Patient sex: F
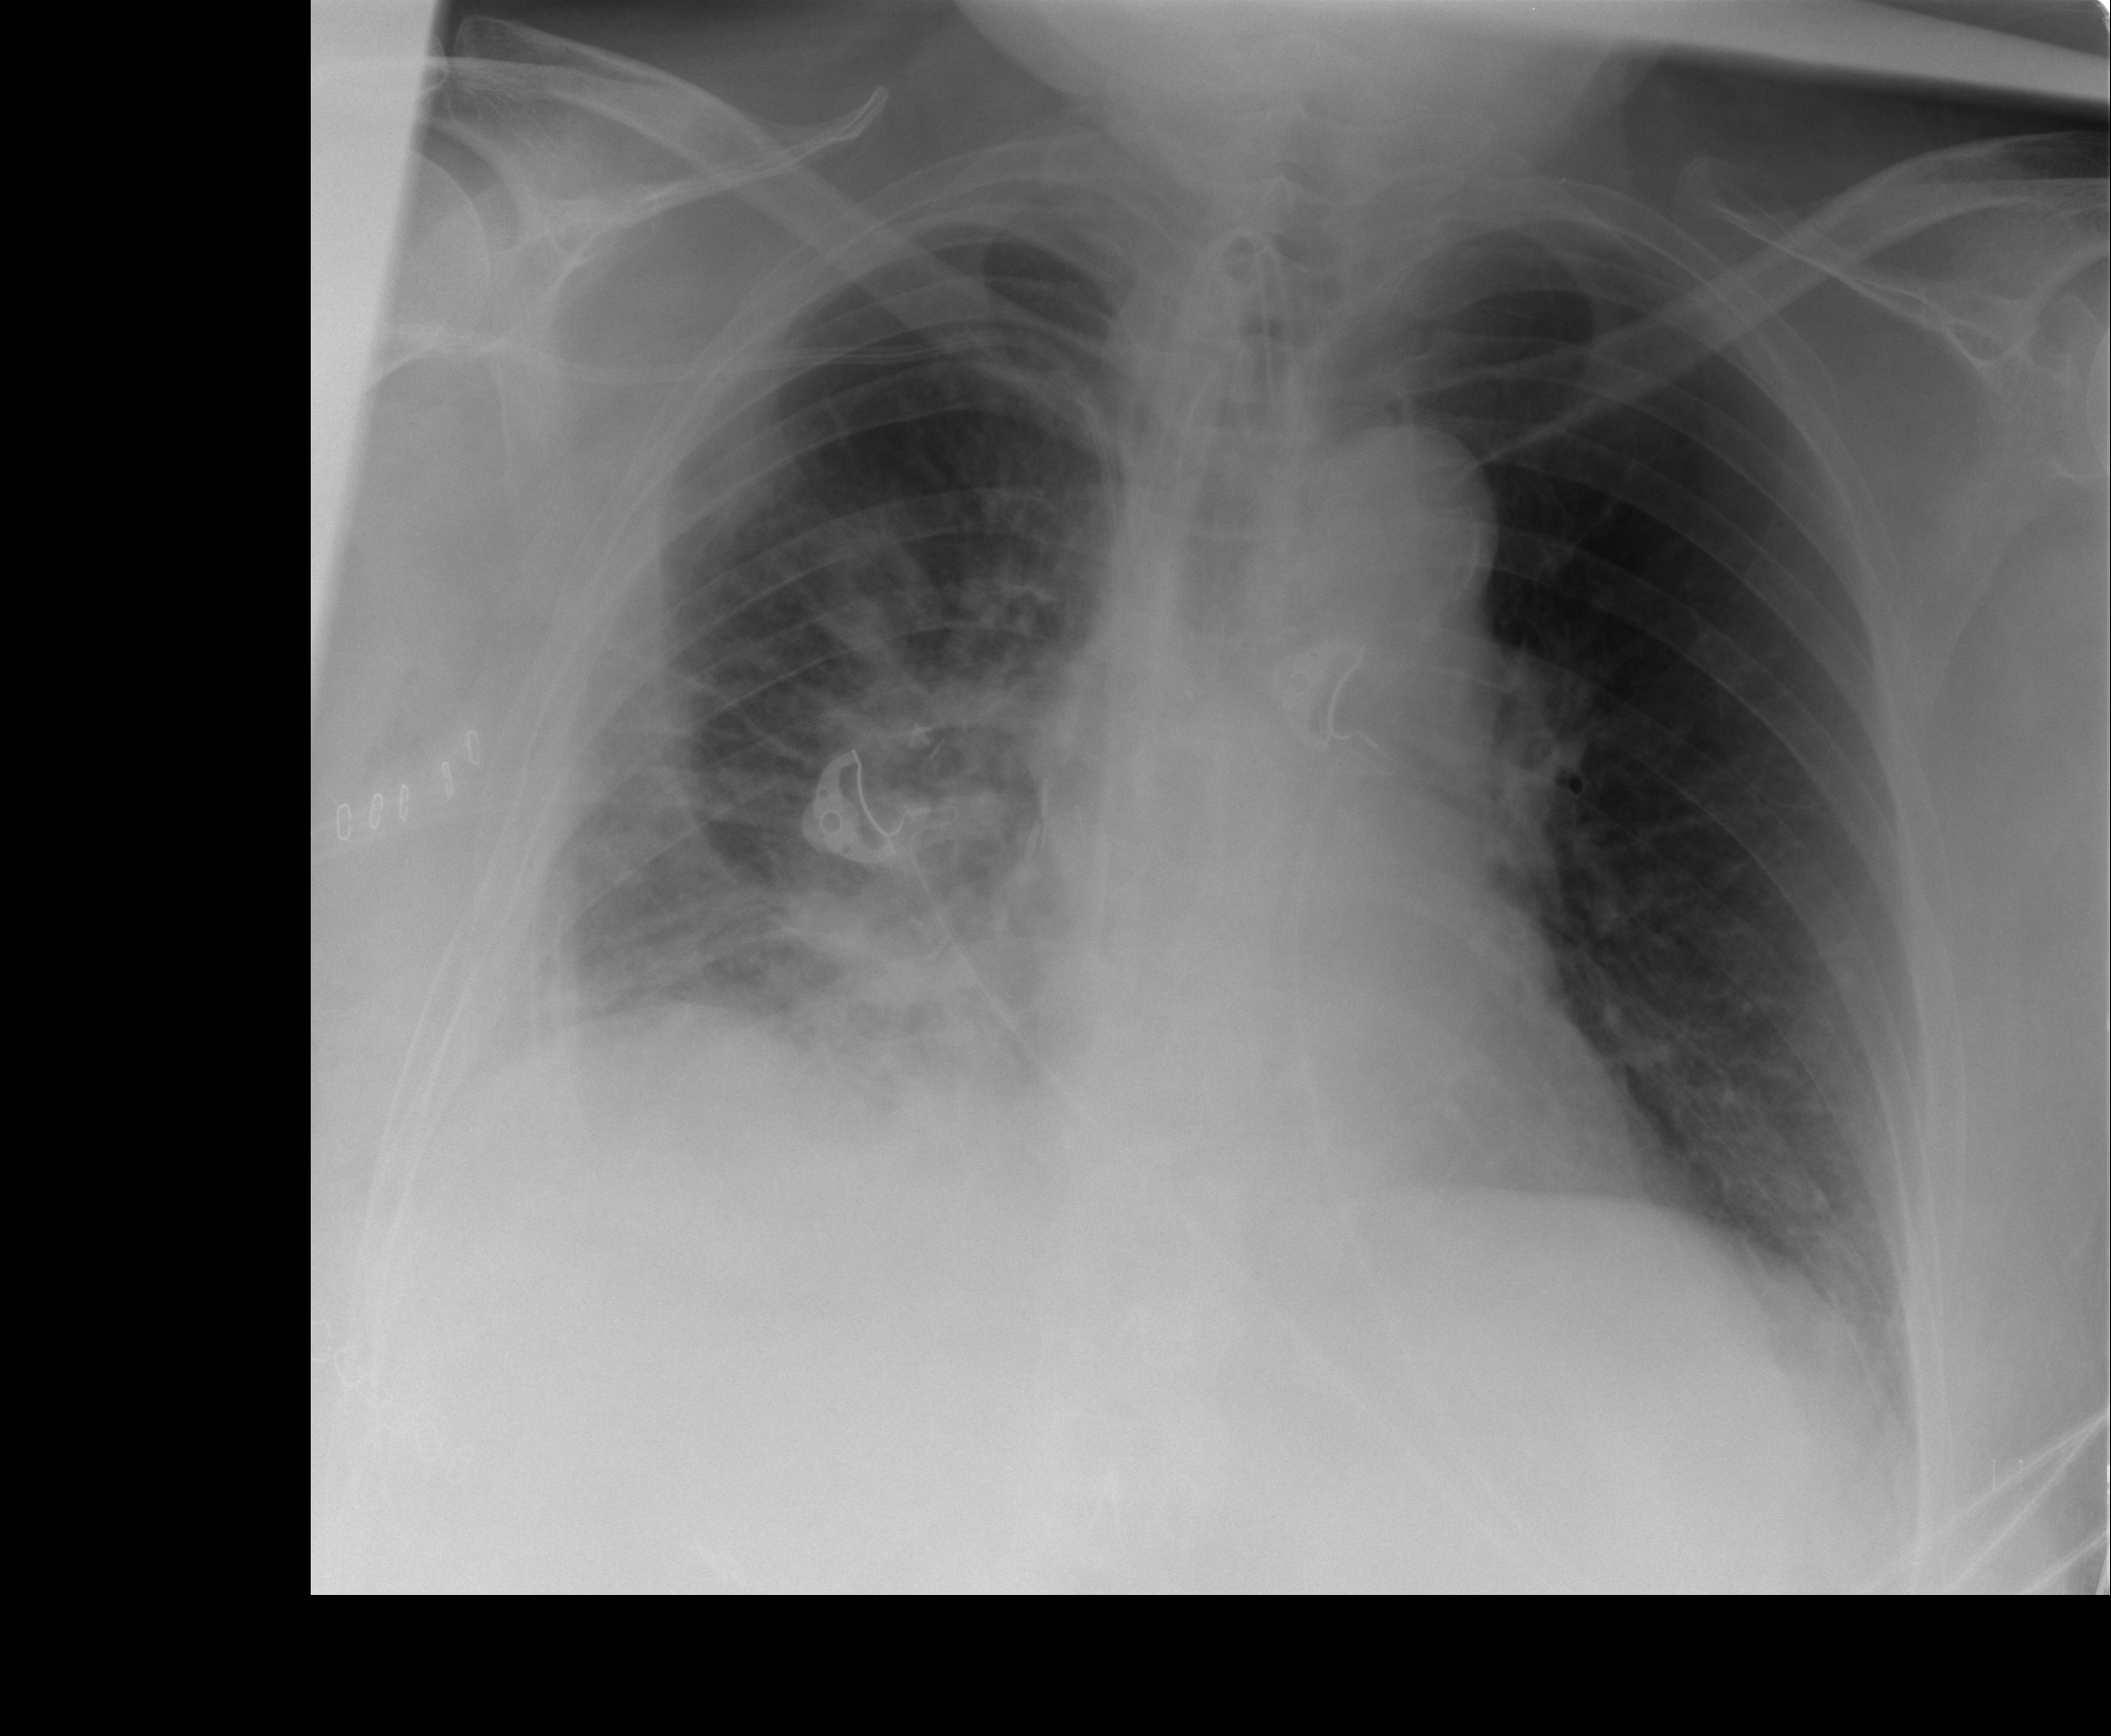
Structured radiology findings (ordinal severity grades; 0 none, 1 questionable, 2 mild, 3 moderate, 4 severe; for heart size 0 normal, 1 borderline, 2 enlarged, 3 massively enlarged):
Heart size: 2
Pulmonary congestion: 1
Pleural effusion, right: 2
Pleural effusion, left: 0
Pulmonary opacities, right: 2
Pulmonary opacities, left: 0
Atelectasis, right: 3
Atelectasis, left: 2